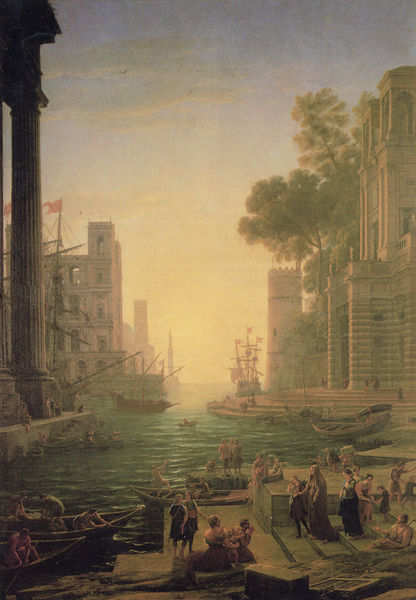
Titel: Der Hafen von Ostia mit der Landung der Hl. Paula
Künstler: Claude Lorrain
Standort: Madrid
Institution: Museo del Prado
Schlagwörter: baum, blau, dunkel, gemälde, himmel, mann, meer, schatten, wasser, weiß, wolken, bäume, fluss, frauen, gelb, grün, landschaft, menschen, mädchen, sitzen, stadt, ufer, abend, braun, fenster, frau, grau, hell, holz, licht, männer, orange, schwarz, szene, säule, säulen, ausblick, blick, gebäude, haus, rot, menge, wand, architektur, barock, mensch, sockel, stein, steine, bild, bach, ferne, gracht, häuser, natur, sonnenaufgang, gewässer, kanal, kirche, sonne, sitzend, stehend, kind, klassizismus, personen, renaissance, boot, boote, handel, kahn, ruder, turm, kannelierung, küste, schiff, schiffe, segel, segelschiffe, welle, wellen, fassaden, italien, süden, trocknen, venedig, fahne, flagge, mast, netze, segelschiff, abendsonne, dunst, nebel, sonnenuntergang, markt, beladen, entladen, figuren, hafen, kai, masten, quai, luft, treppe, treppen, untergang, ruderboot, sitzt, stufen, abendrot, anlegen, zinnen, smog, waschen, antike, burg, türme, palast, palazzo, diesig, abschied, ideal, festung, architrav, rom, kapitell, gemäuer, villa, ionisch, portikus, antik, gehend, ankern, griechenland, historismus, antikisierend, bettler, claude, einfahrt, tempel, flaggen, basis, dorisch, arkadien, gegenlicht, duschen, waser, anlegestelle, repoussoir, fesnter, morgengrauen, durchfahrt, kanelüren, villen, gondeln, abfallend, seeleute, grüm, dreimaster, lorrain, floß, claude lorrain, faruen, repoussoire, menscheb, hlz, buchte, villa medici, gelee, trm, floße